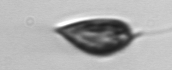
Label: Prorocentrum_triestinum